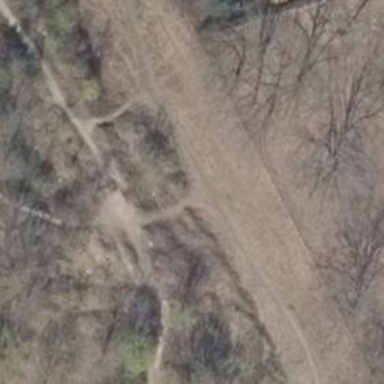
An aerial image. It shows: Dirt path.